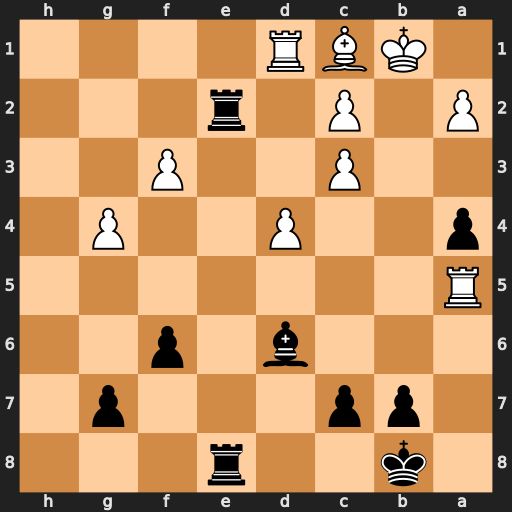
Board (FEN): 1k2r3/1pp3p1/3b1p2/R7/p2P2P1/2P2P2/P1P1r3/1KBR4
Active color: b
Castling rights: -
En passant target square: -
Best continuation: Re1 Rxe1 Rxe1